Question: I'm quite new to this whole C++ programming thing and i'm playing around with a "Hello World" program but when I try to build it I always get this error:

How can I solve this in the easiest way?
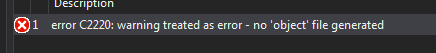
Answer: Your project setting has 'Treat Warnings As Errors' enabled ('/WX' option). Disable it, or fix all warnings.

: You may additionally chose to enable error for critical warnings using '#pragma warning' <URL>, and preferably put in 'stdafx.h' or similar common header:
'''
#pragma warning(error:4127)
'''